Field crop: maize
Growth stage: 2
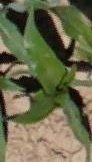
Species: maize